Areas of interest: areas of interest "Liaoning Science and Technology Hall"
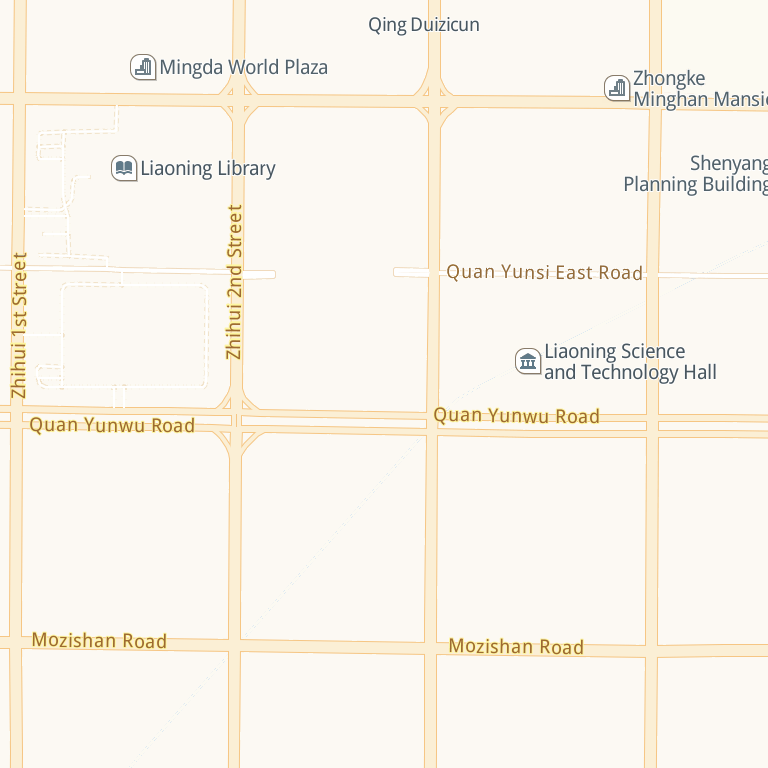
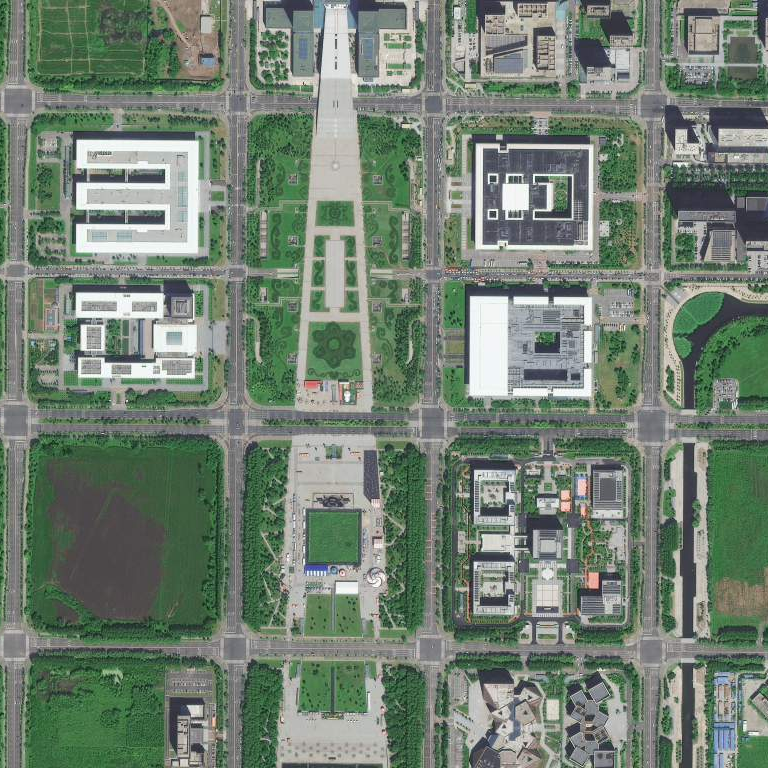